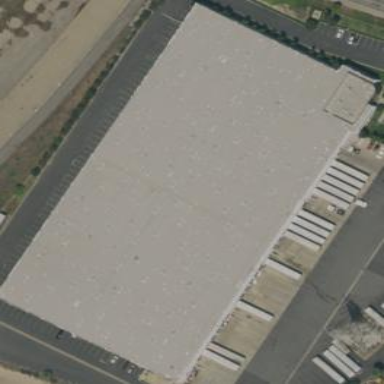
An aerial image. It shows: Warehouse.